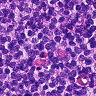
Metastatic tissue present: no